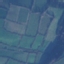
Land use / land cover: Pasture